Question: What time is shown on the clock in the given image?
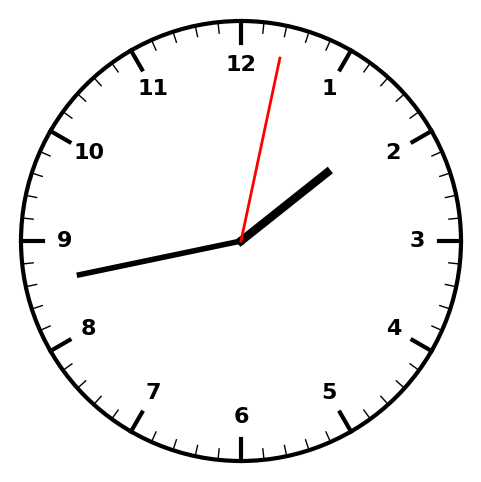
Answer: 01:43:02